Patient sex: F
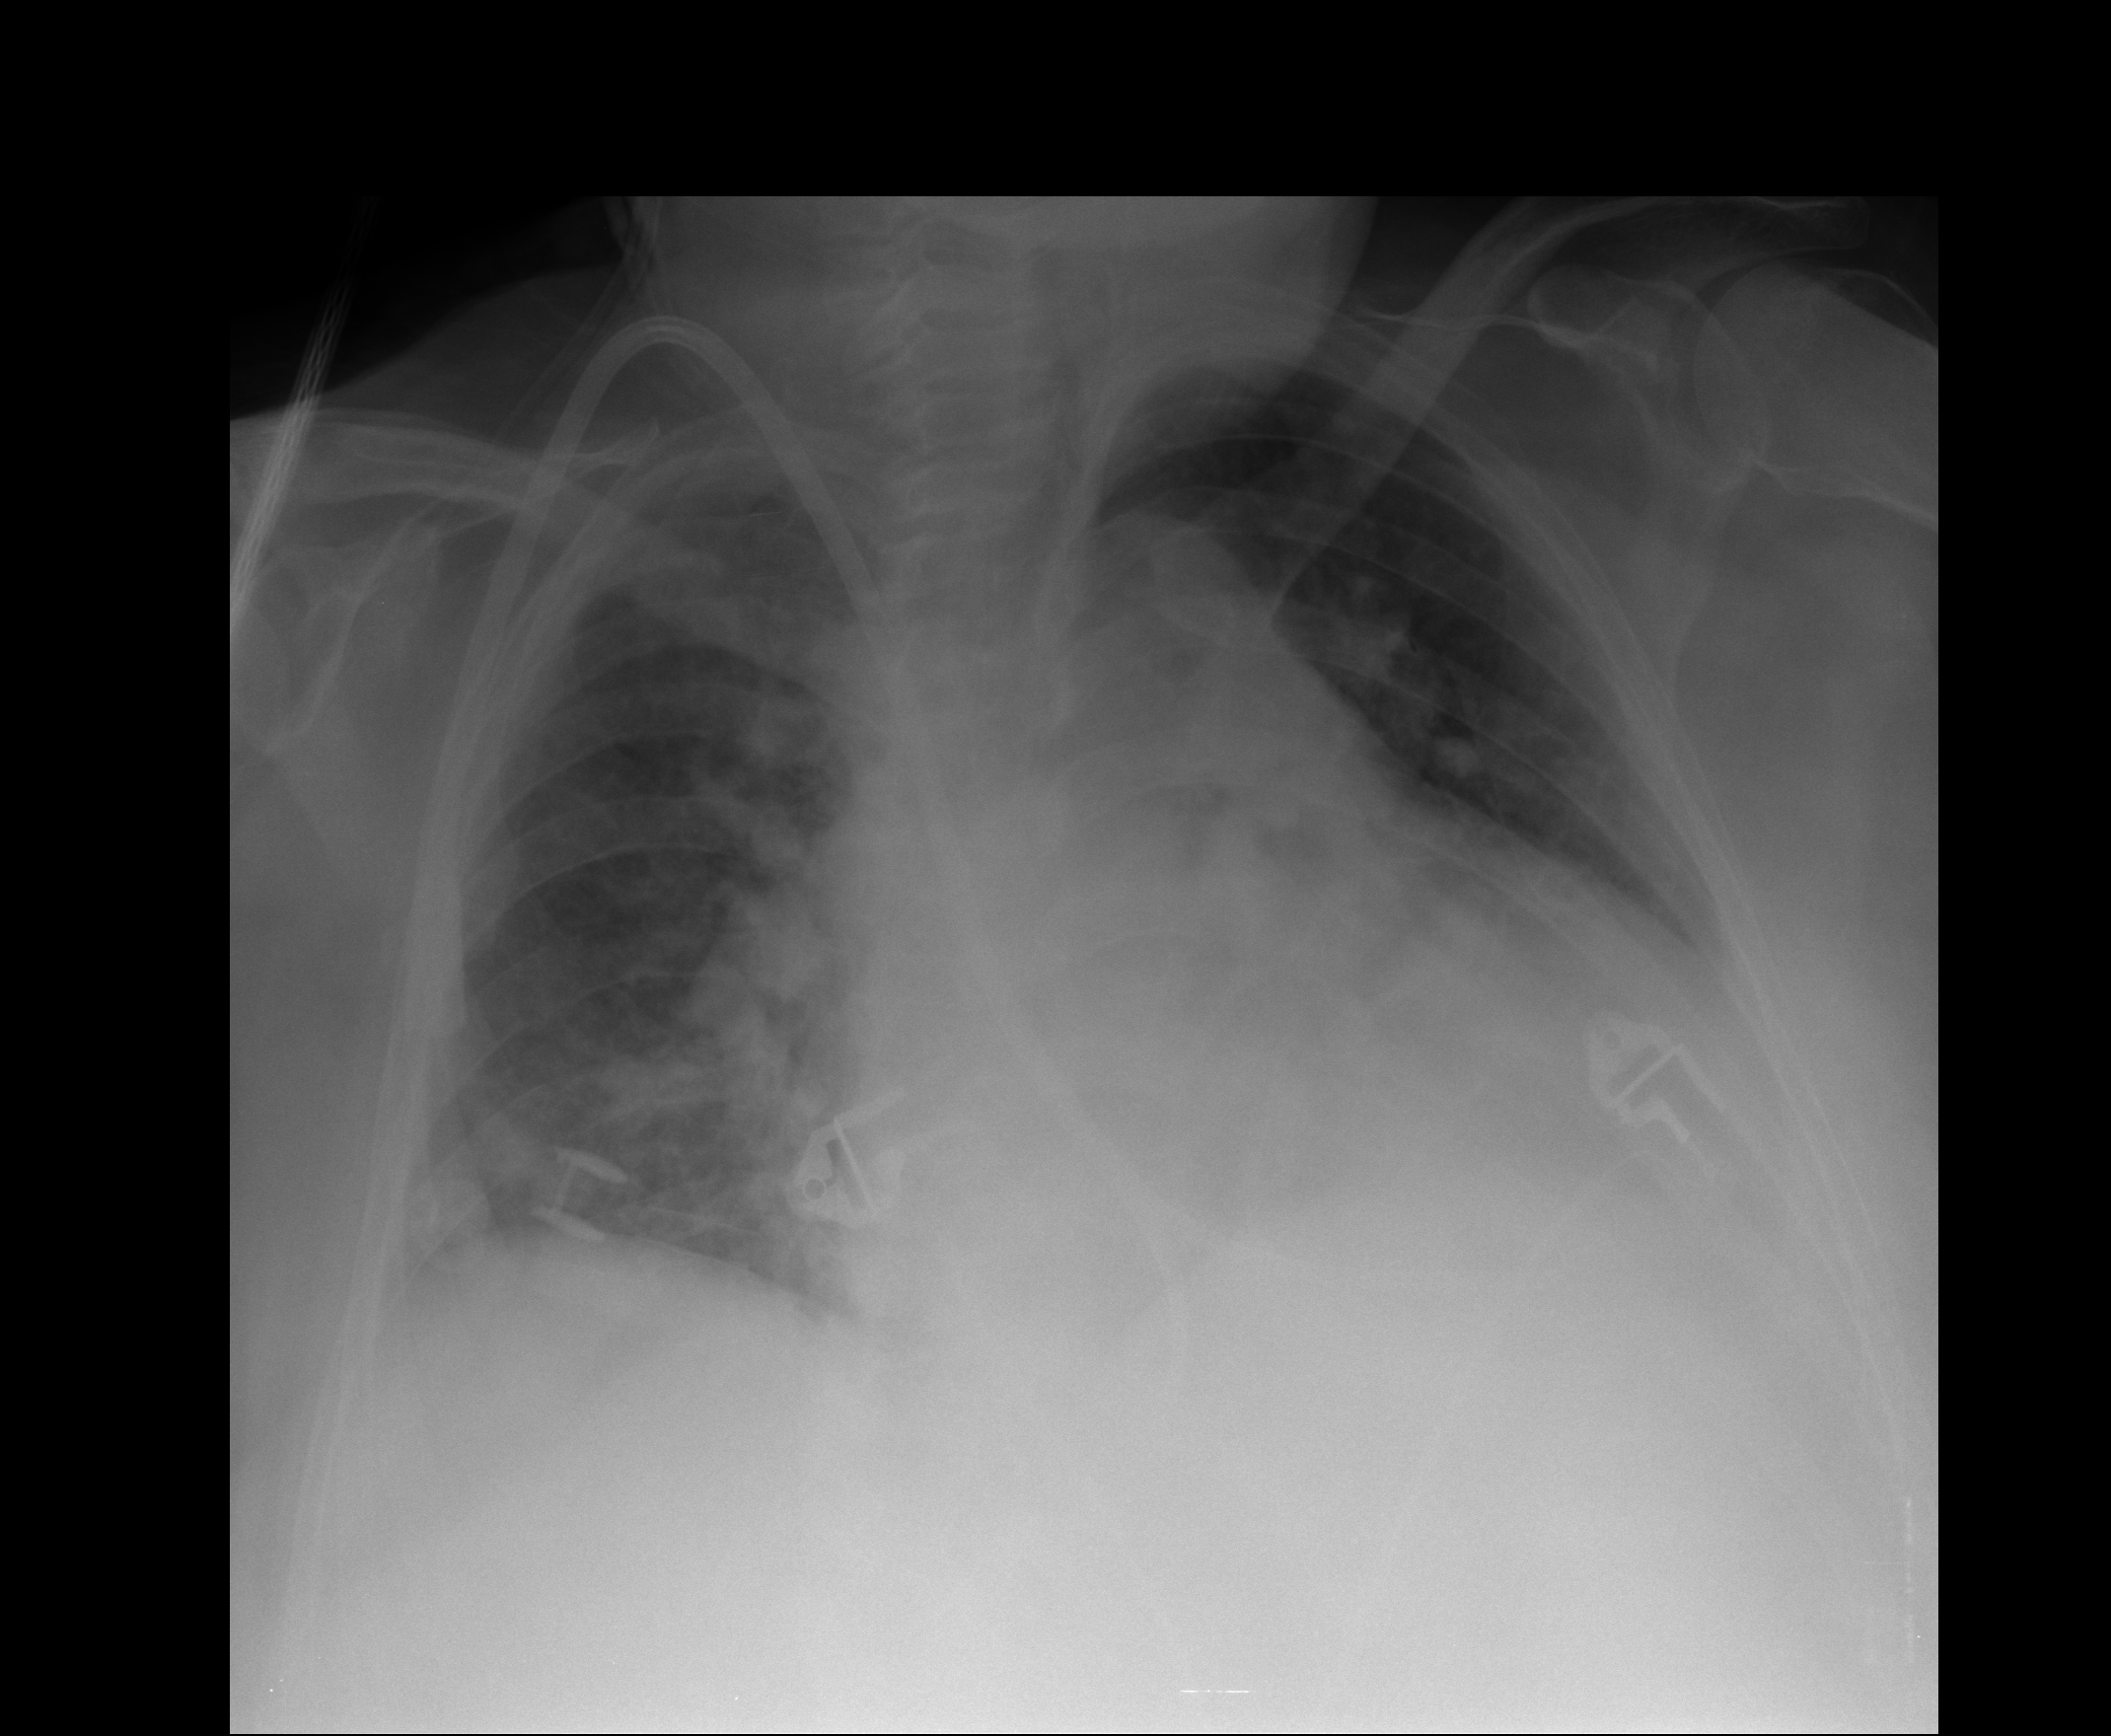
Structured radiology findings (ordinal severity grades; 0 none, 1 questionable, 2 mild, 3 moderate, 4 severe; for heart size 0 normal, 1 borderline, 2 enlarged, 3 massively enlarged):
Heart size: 3
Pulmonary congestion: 3
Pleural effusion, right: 0
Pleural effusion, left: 1
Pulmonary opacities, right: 0
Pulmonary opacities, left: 0
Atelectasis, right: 2
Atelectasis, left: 1